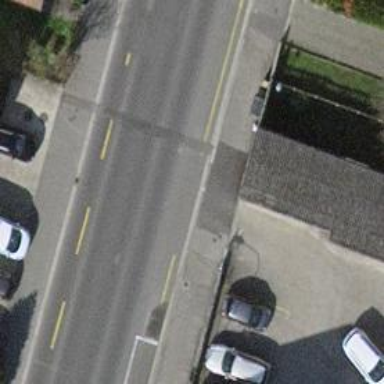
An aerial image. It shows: Kerb serving as barrier.